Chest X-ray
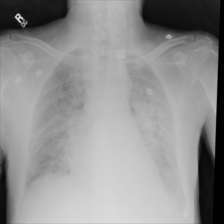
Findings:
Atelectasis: negative
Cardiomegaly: negative
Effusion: negative
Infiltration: negative
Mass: negative
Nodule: negative
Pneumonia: positive
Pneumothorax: negative
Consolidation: negative
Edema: negative
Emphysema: negative
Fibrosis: negative
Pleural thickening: negative
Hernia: negative